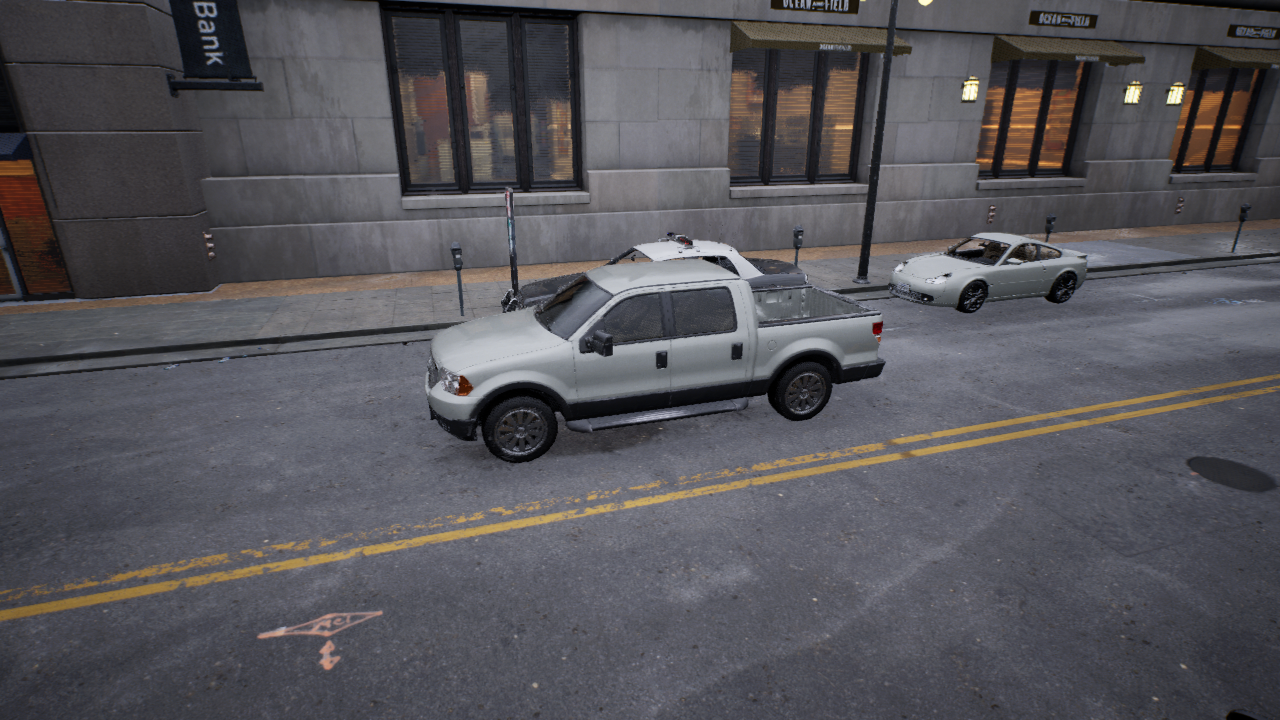
Venue: downtown
Lighting: clear day
Vehicle rig: pickup